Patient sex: F
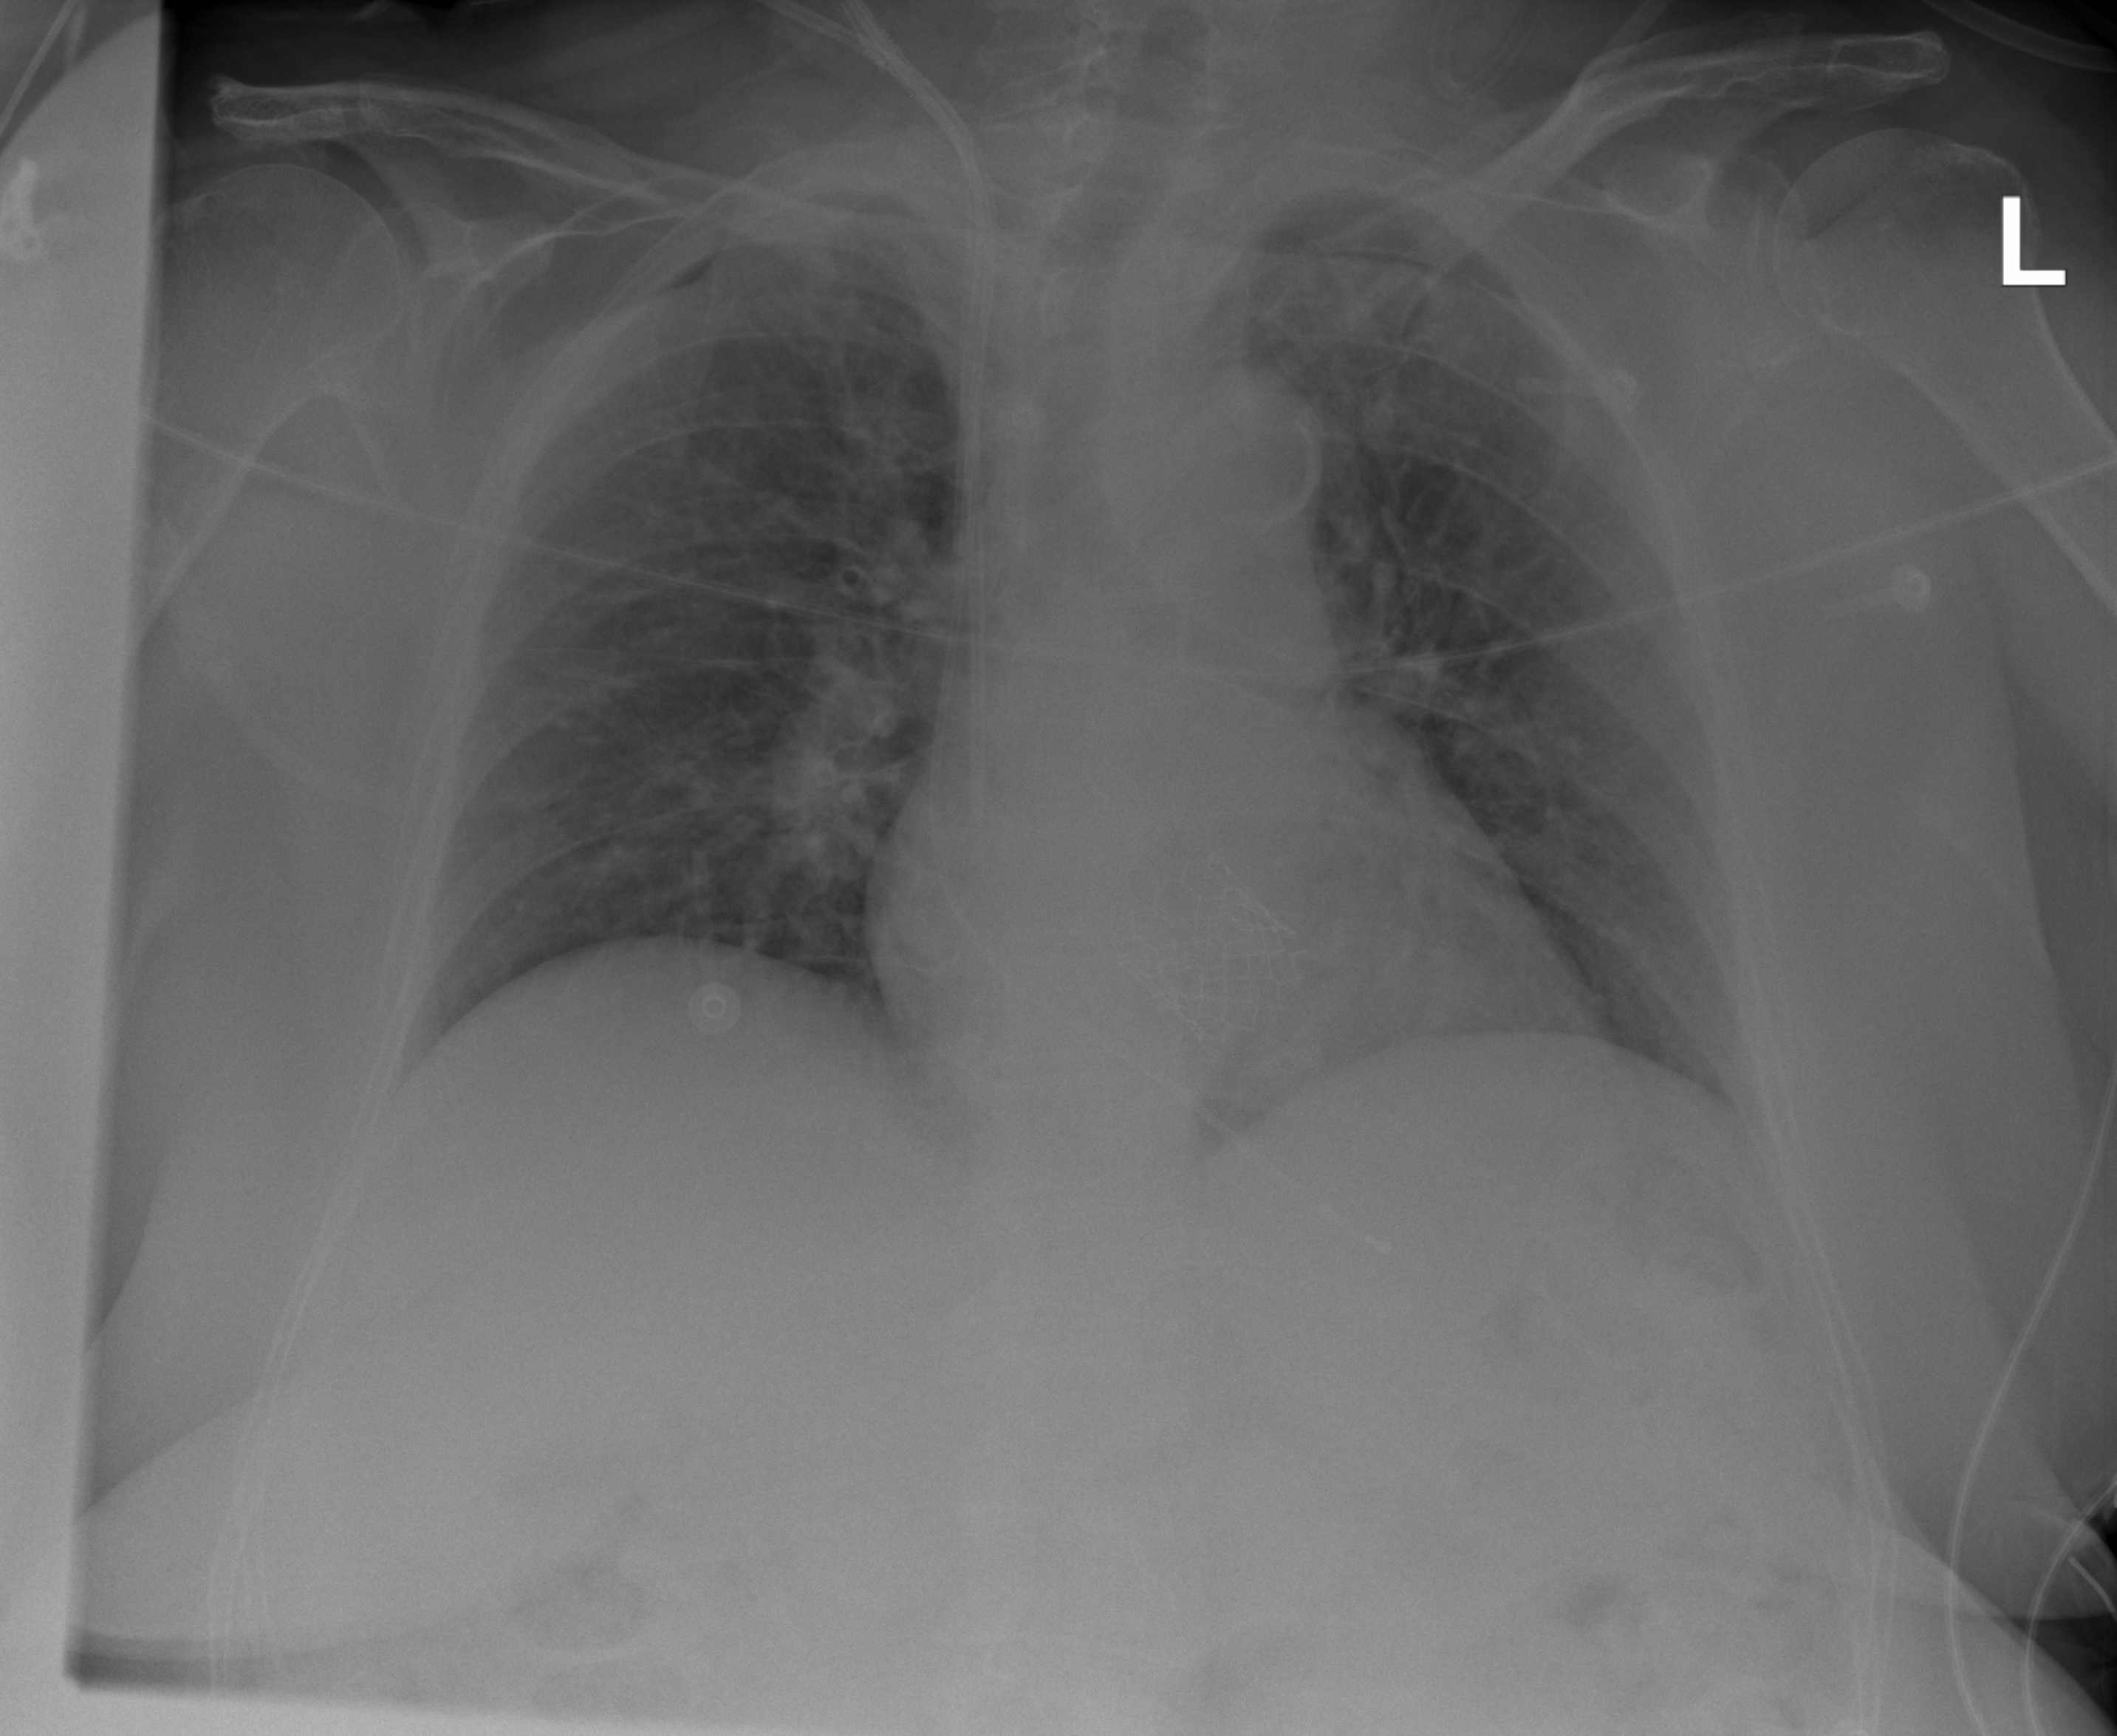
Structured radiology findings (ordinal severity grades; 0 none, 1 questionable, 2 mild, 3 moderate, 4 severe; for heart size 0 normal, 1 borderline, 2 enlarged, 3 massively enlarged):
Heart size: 0
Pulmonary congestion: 1
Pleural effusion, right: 0
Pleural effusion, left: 0
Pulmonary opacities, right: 0
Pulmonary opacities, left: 0
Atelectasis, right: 0
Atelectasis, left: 2